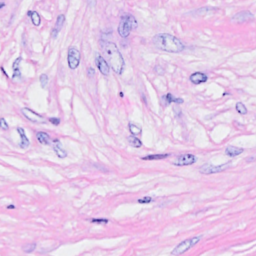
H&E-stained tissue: Breast